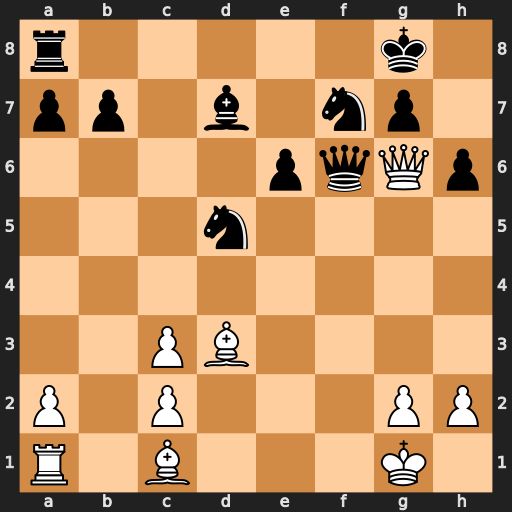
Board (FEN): r5k1/pp1b1np1/4pqQp/3n4/8/2PB4/P1P3PP/R1B3K1
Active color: w
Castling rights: -
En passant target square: -
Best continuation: Qh7+ Kf8 Ba3+ Ne7 Rf1